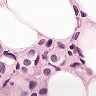
Metastatic tissue present: yes